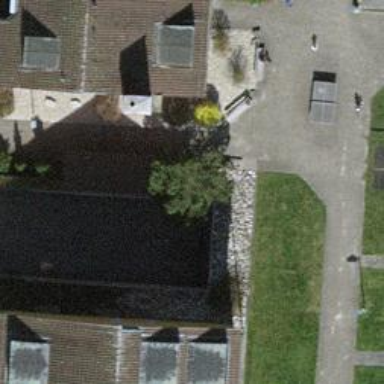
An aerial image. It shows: Parking entrance.